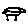
Label: bird